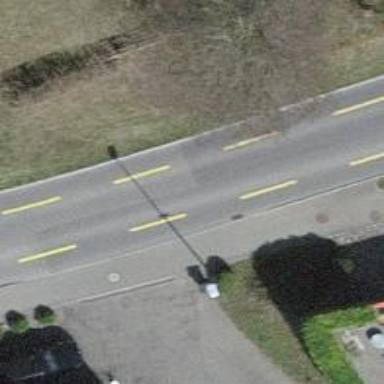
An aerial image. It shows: Tertiary road with asphalt surface including cycle lane.